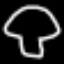
Label: mushroom